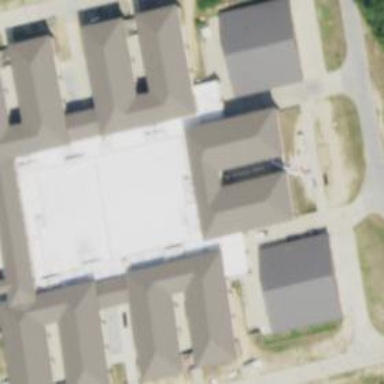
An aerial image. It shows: Military barracks building.